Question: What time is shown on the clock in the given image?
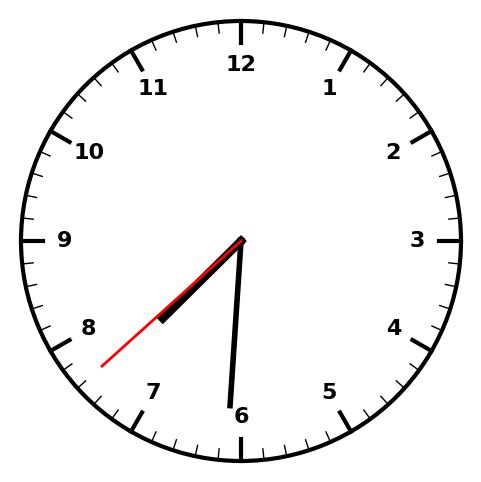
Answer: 07:30:38